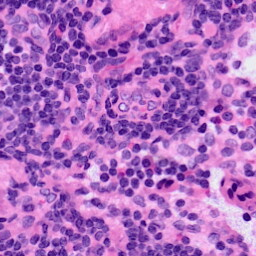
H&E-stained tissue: LymphNode